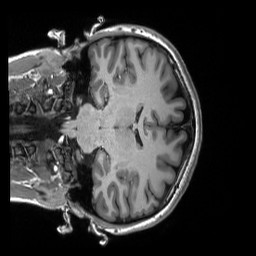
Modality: T1w
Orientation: coronal
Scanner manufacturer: siemens
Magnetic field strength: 3 T
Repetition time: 2.3 s
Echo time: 0.00298 s